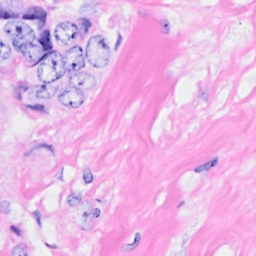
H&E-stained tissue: Breast